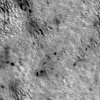
Atmospheric dust classification: not_dusty